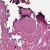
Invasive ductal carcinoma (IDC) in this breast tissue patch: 0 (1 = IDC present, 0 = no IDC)